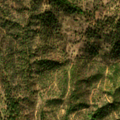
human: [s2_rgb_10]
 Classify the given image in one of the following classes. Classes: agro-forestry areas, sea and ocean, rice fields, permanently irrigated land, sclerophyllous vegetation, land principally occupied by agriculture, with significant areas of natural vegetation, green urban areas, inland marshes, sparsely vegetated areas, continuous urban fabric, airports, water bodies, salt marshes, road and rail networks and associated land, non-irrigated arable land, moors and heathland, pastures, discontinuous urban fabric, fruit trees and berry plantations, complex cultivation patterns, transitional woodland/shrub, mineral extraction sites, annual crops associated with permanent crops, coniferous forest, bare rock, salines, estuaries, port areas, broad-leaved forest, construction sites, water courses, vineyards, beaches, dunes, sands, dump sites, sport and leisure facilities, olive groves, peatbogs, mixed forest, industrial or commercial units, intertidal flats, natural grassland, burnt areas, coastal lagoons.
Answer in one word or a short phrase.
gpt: broad-leaved forest, transitional woodland/shrub